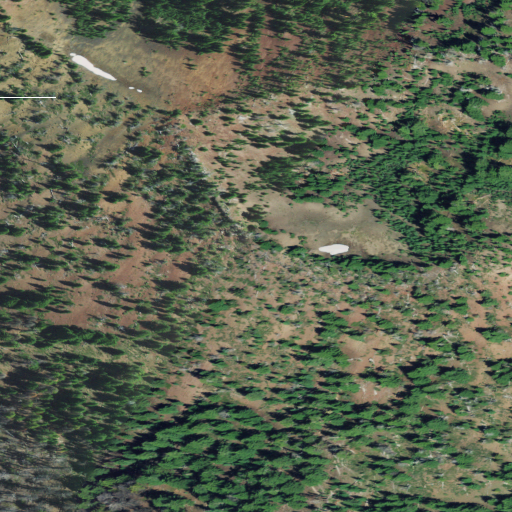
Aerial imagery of mountain in Oregon named Red Cone containing evergreen forest, shrub, and grassland